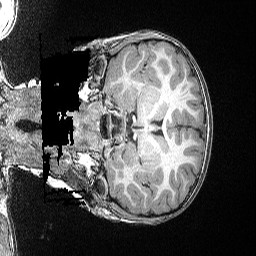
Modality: T1w
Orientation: coronal
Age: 83
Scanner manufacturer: siemens
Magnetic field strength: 3 T
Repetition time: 2.5 s
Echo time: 0.00347 s